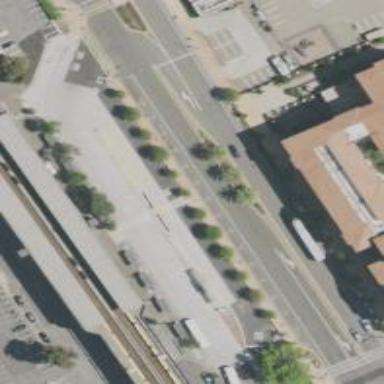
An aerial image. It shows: Busway road.